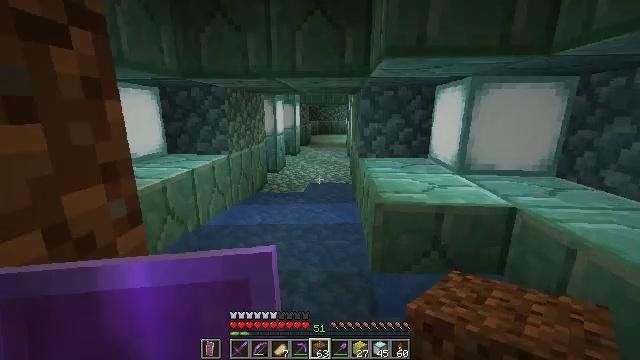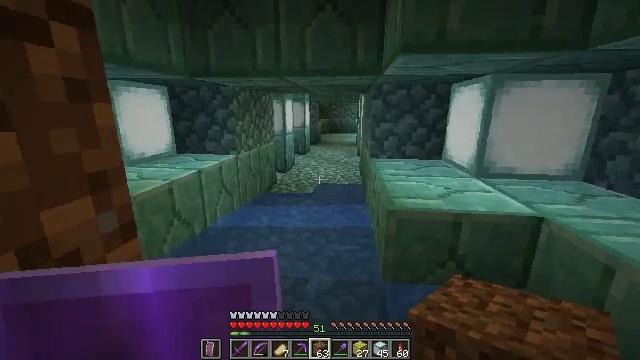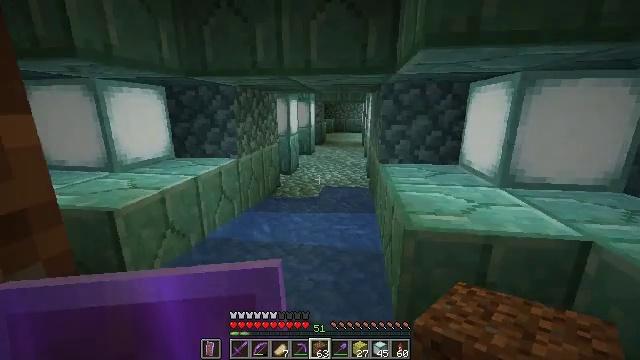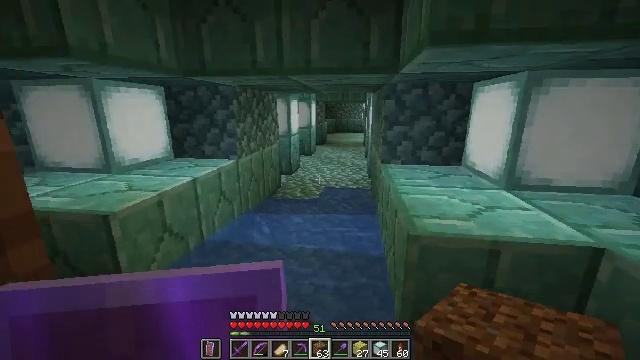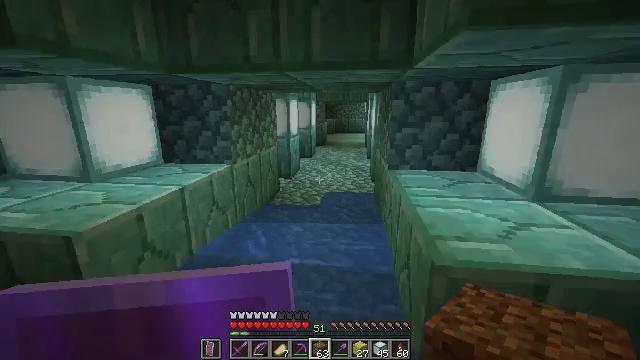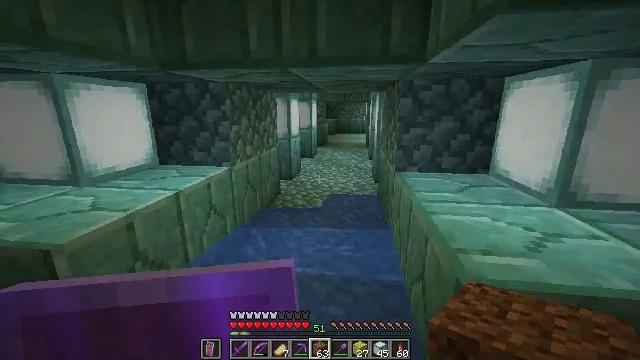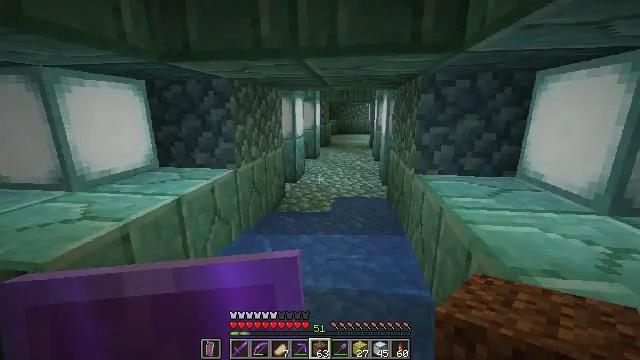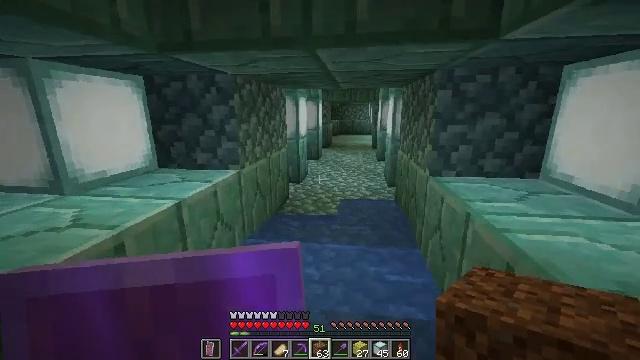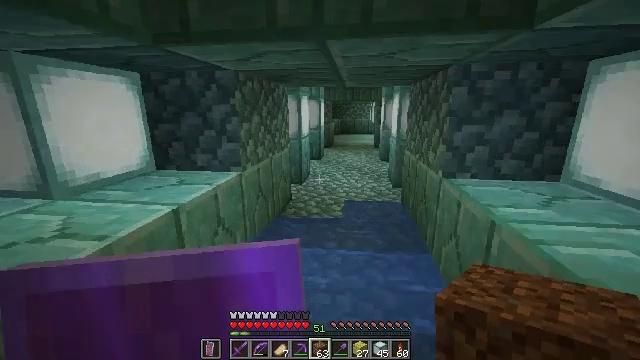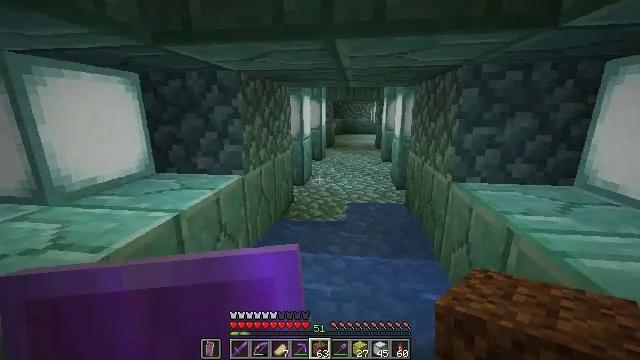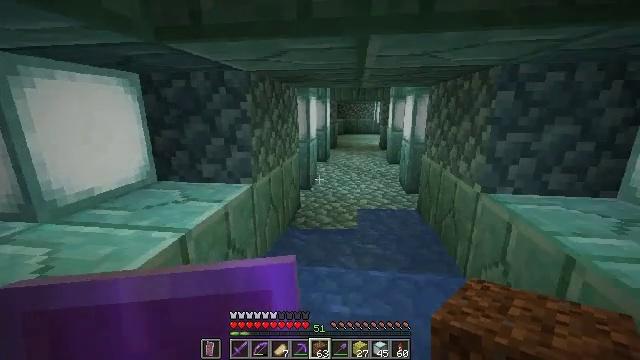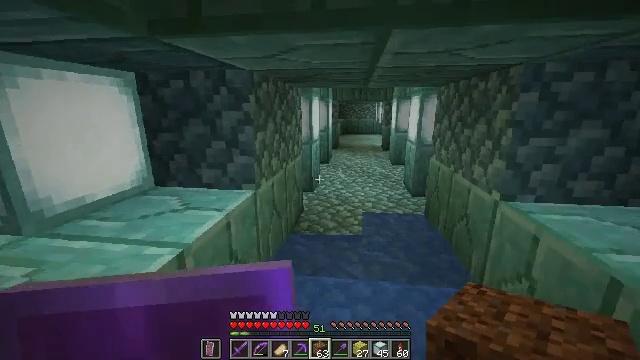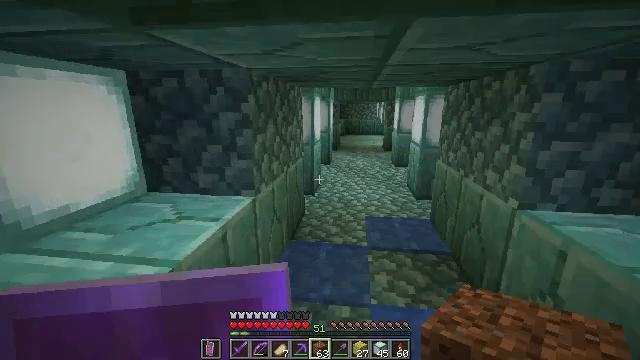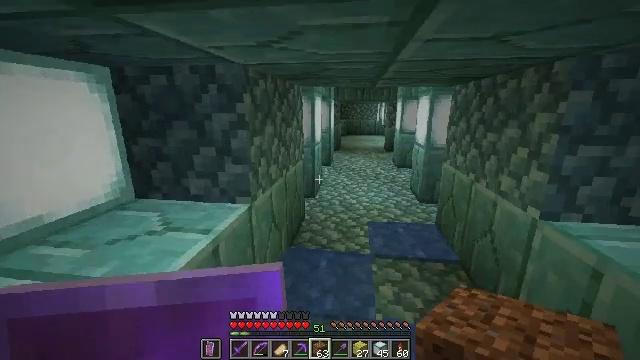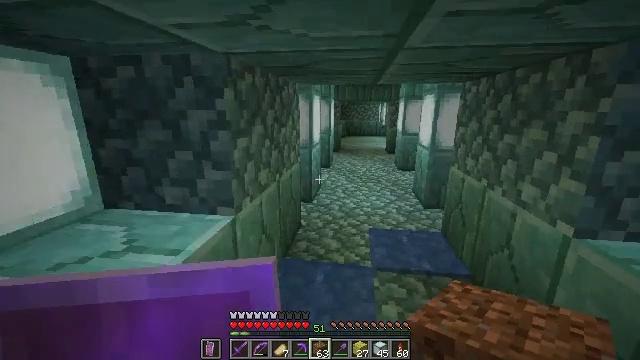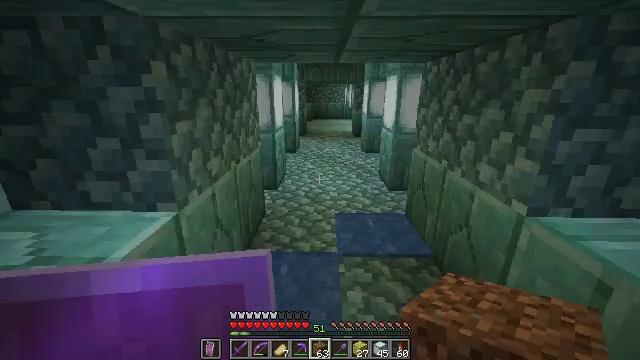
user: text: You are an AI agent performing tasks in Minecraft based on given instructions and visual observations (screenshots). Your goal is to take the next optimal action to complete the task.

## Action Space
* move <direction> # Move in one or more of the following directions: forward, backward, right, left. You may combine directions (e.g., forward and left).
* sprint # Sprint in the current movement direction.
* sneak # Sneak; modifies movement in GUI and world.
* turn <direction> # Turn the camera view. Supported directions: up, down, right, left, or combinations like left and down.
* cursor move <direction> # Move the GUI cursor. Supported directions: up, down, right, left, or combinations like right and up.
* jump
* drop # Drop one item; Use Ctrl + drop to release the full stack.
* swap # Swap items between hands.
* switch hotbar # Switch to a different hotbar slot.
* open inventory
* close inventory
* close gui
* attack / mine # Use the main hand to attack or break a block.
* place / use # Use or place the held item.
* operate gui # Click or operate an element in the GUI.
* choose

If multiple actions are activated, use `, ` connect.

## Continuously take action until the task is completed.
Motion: motion action
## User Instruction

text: craft item sponge
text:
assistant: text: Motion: move forward, turn left
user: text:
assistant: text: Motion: move forward, turn left
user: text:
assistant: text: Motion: move forward
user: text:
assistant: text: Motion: move forward
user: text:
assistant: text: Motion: move forward and move left
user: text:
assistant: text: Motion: move forward and move left
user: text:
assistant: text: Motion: move forward and move left
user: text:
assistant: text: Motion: move forward and move left
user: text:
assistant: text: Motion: move forward and move left
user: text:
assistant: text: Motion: move forward and move left
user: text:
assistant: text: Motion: move forward
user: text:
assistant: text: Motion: move forward
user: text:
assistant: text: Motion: move forward
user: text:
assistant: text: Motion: move forward and move right
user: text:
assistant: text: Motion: move forward and move right, turn right and down
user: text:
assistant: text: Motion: move forward and move right, turn right
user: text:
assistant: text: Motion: move forward
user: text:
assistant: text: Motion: move forward
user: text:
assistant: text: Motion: move forward
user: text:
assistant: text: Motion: move forward
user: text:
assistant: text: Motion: move forward
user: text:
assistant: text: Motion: move forward
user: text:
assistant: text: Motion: move forward
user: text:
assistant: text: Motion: move forward
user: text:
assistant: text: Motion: move forward
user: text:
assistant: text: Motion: move forward, turn left and up
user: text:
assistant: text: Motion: move forward, turn left and up
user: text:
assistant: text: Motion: move forward, turn up
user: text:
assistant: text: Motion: move forward
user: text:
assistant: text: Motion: move forward